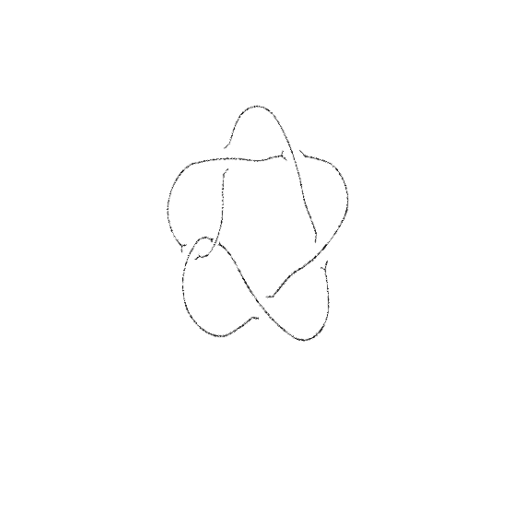
Crossing number: 6